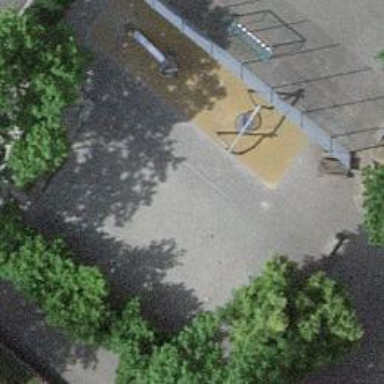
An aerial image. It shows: Playground structure.